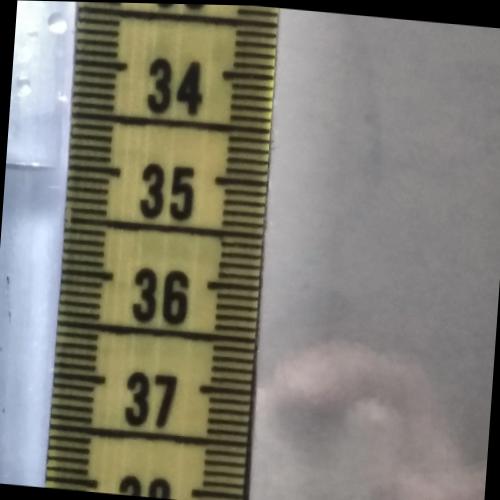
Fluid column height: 35.0 cm